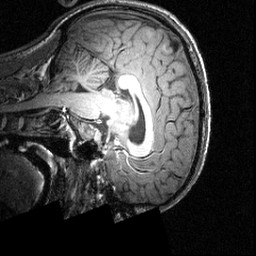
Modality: T1w
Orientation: sagittal
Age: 23
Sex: male
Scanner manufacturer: siemens
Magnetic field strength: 3.951 T
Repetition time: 1.5 s
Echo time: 0.00335 s